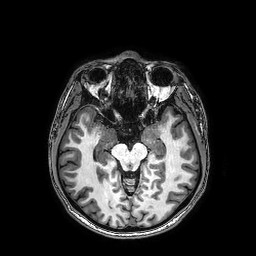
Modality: T1w
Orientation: coronal
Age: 33
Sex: male
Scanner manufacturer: philips
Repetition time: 0.008136 s
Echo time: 0.00374 s